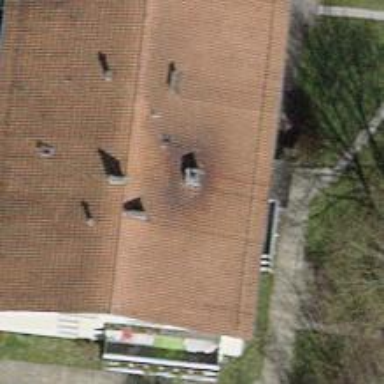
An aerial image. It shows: Building with tile roof.